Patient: sex F, age 59
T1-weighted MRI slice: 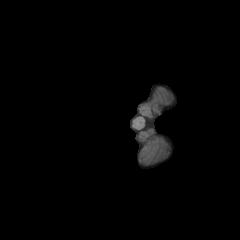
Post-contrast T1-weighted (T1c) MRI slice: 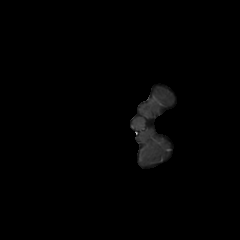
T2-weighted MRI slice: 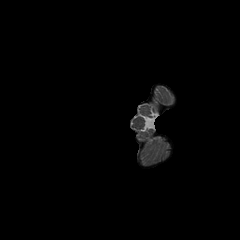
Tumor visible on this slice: no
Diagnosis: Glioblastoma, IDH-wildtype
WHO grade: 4